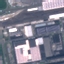
Land use / land cover: Industrial